Interaction volume radius: 10 \u00c5
Interaction volume height: 10 \u00c5
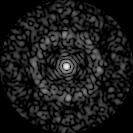
Disorder parameter: 0.8629